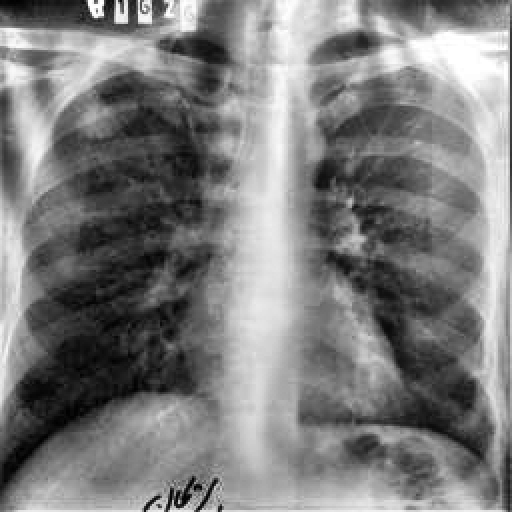
Finding: TUBERCULOSIS